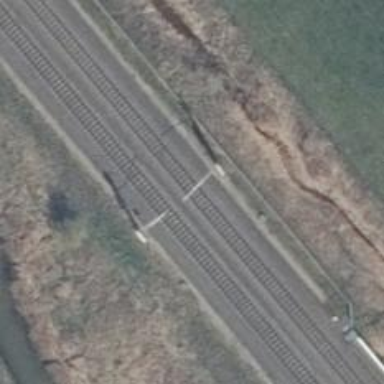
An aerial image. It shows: Milestone along the railway with catenary mast.